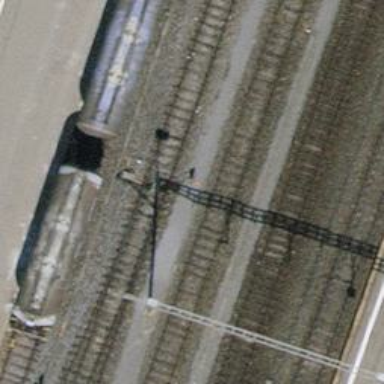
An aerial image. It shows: Rail siding with electrified contact lines for trains.